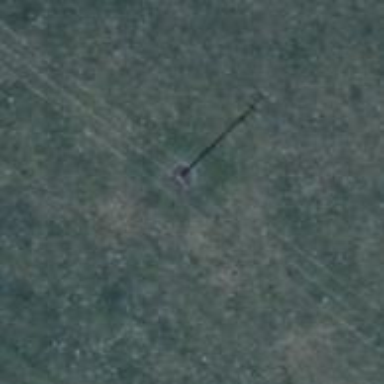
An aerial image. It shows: Power pole.